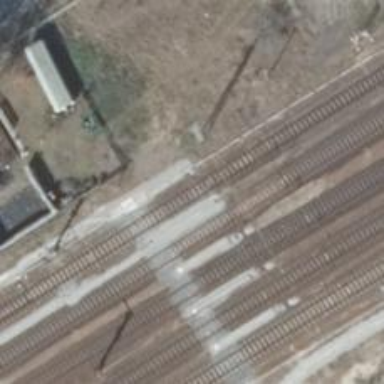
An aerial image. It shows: Railway signal.